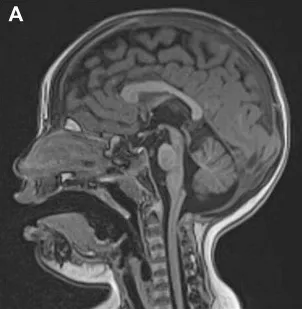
Brain Magnetic Resonance imaging (MRI) analyses of the patient.
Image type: radiology (mri)